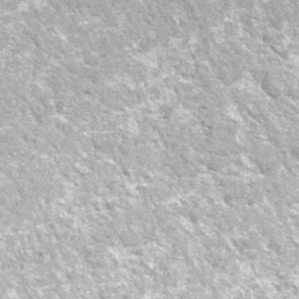
Label: frost